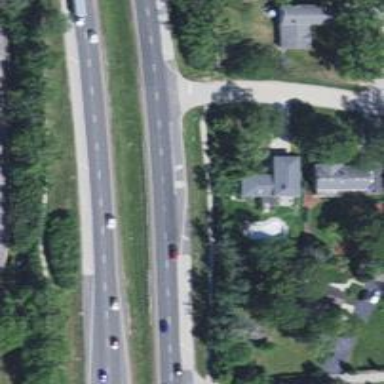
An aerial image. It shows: This image shows trunk highway that functions as expressway.